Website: crate-barrel
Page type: address-validator
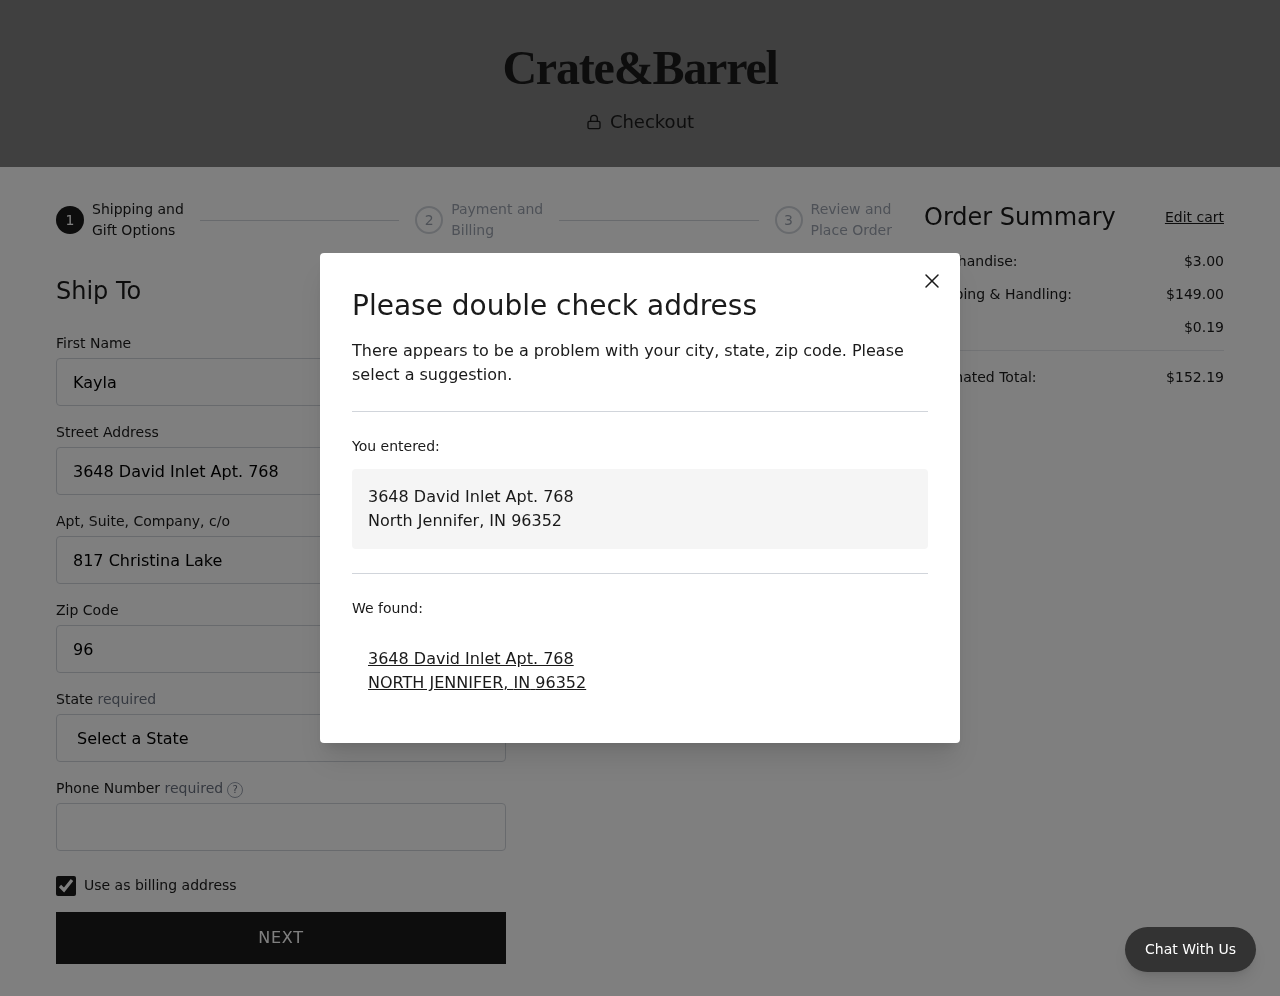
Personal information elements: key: PII_CITY
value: North Jennifer
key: PII_CITY
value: NORTH JENNIFER
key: PII_FIRSTNAME
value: Kayla
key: PII_PHONE
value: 8789847984
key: PII_POSTCODE
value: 96352
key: PII_STATE
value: Indiana
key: PII_STATE_ABBR
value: IN
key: PII_STREET
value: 3648 David Inlet Apt. 768
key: PII_STREET2
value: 817 Christina Lake
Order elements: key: ORDER_SUBTOTAL
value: $3.00
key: ORDER_SHIPPING_COST
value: $149.00
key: ORDER_TAX
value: $0.19
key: ORDER_TOTAL
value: $152.19